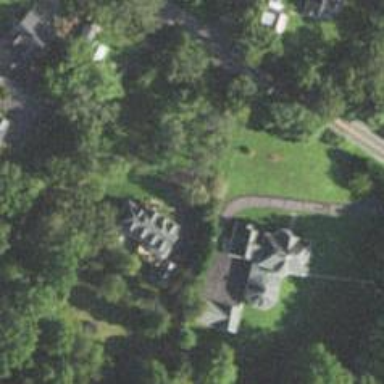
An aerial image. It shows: Driveway.